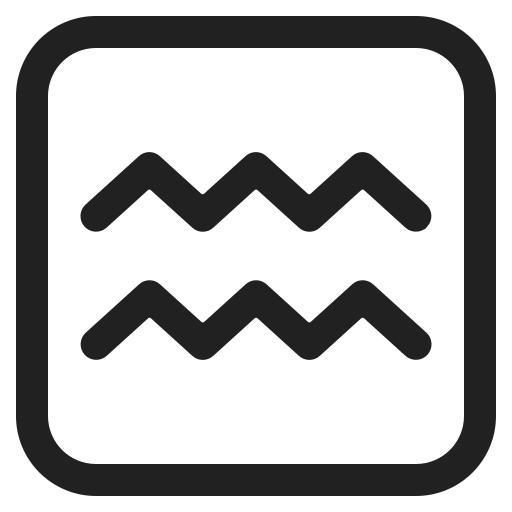
aquarius high contrast